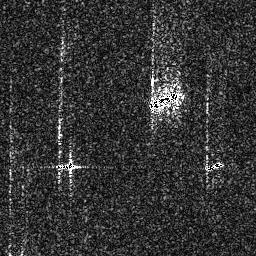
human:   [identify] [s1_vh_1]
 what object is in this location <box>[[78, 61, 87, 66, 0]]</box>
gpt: <ref>1 small ship at the right</ref>